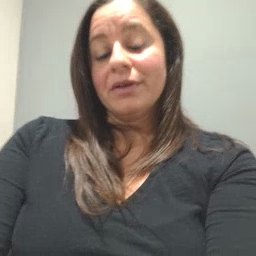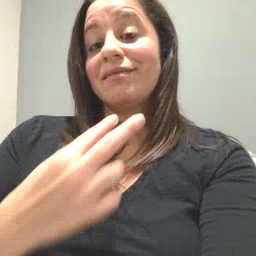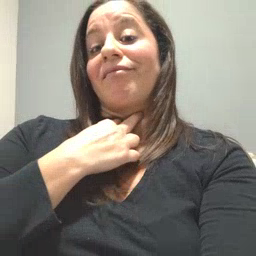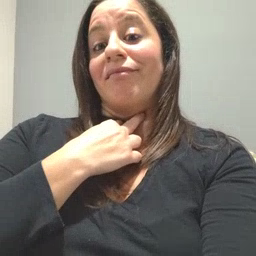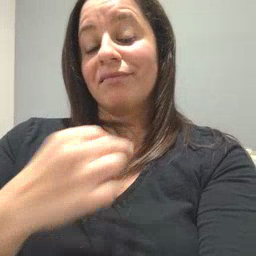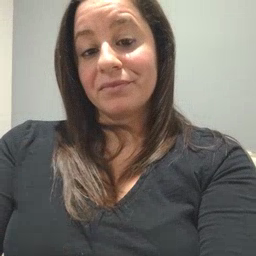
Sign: stuck